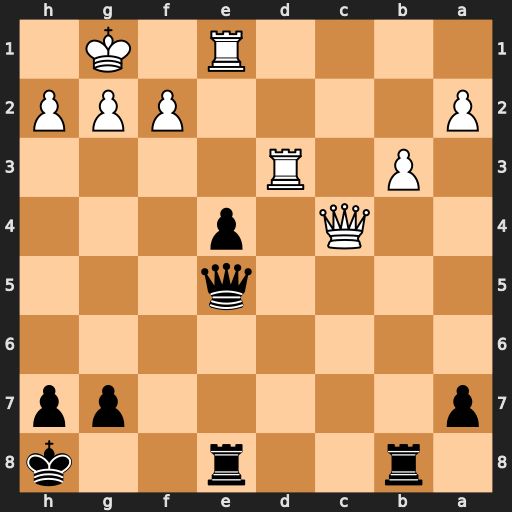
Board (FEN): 1r2r2k/p5pp/8/4q3/2Q1p3/1P1R4/P4PPP/4R1K1
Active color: b
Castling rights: -
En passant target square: -
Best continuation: exd3 Rxe5 Rxe5